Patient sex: F
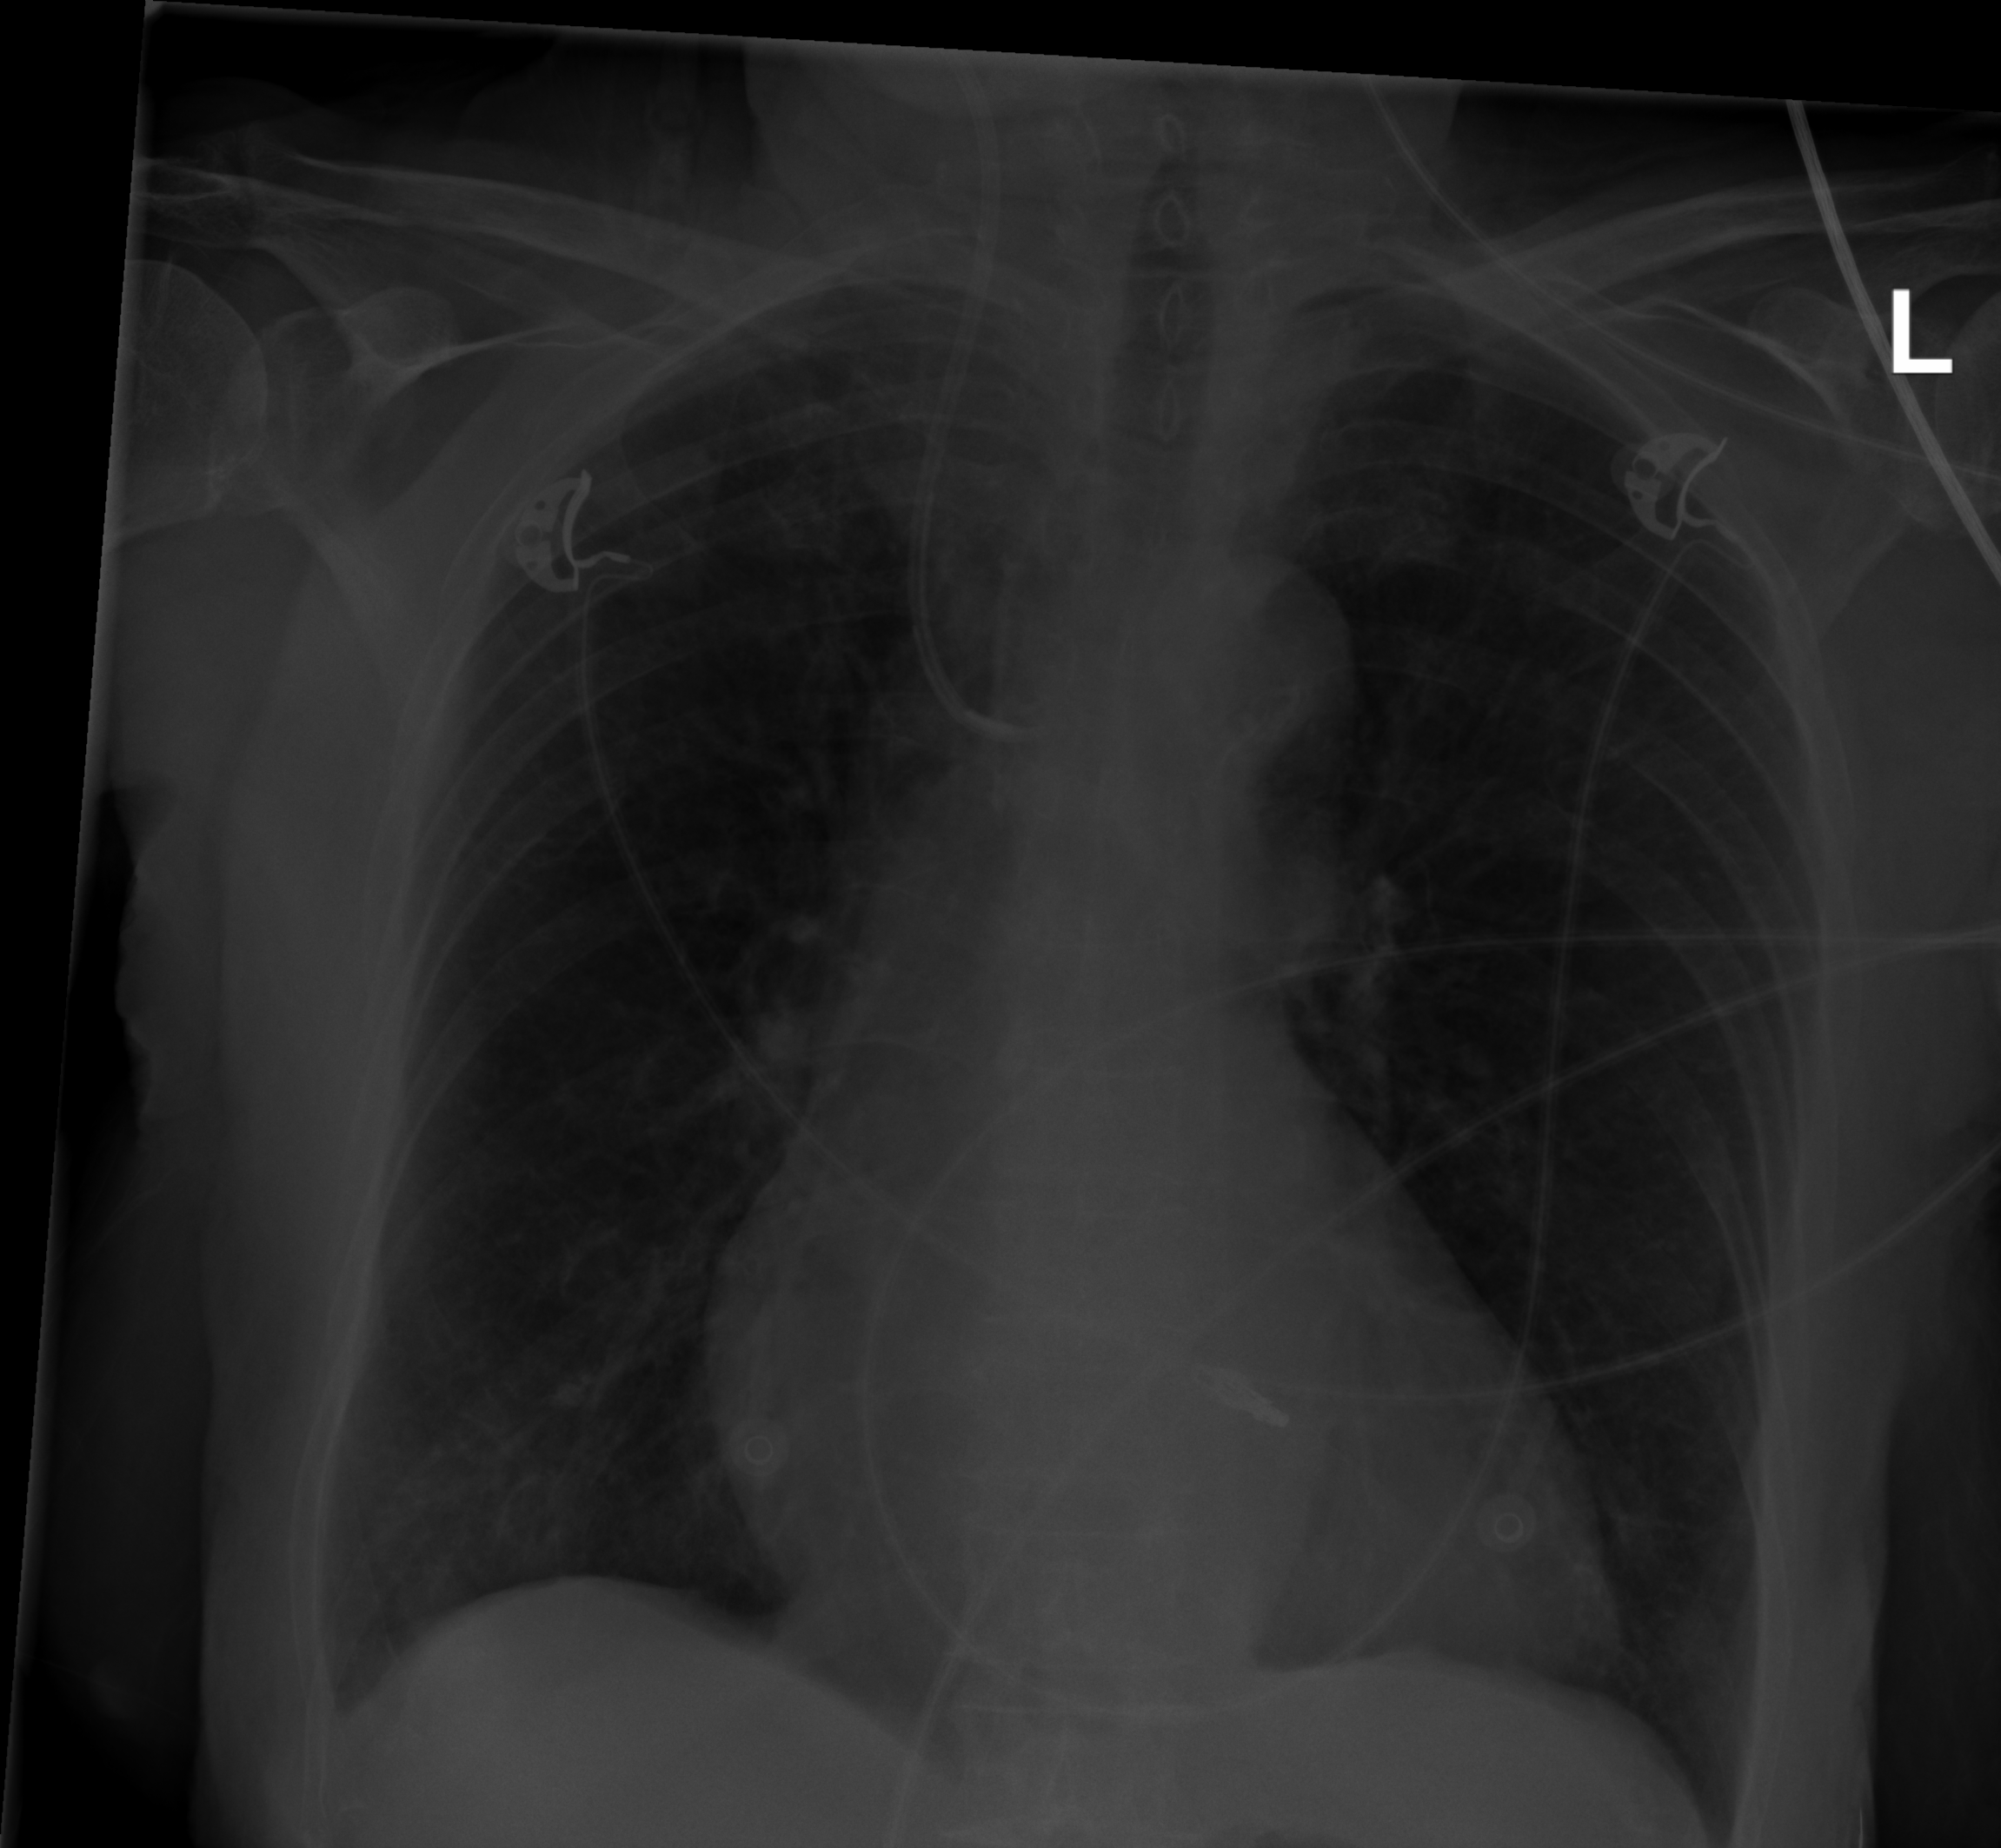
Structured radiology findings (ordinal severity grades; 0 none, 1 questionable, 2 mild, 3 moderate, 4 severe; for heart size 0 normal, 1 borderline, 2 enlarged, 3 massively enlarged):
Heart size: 2
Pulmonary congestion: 2
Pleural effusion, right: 0
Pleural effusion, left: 0
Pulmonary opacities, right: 0
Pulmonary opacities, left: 0
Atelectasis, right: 2
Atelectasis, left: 0